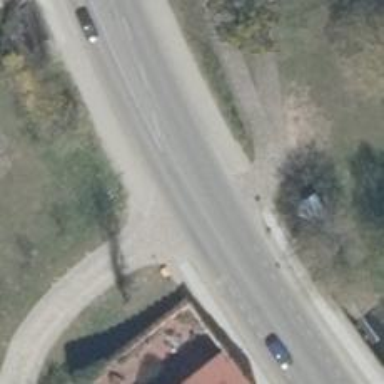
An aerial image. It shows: Secondary road with asphalt surface and sidewalks on both sides.